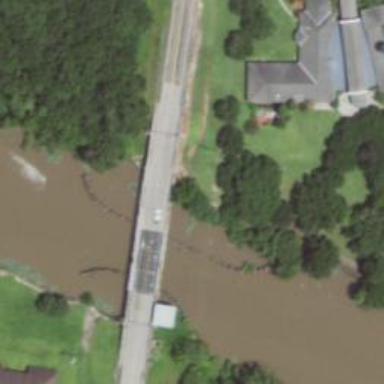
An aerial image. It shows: Secondary road crossing swing movable bridge.